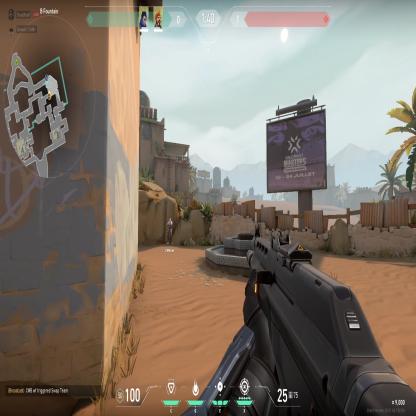
Label: teammate